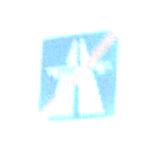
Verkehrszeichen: EndeAutbahn
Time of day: Dawn
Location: Outdoor (Nature)
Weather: Clear
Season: NotSpecified
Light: Natural